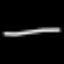
Label: line